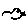
Label: bird